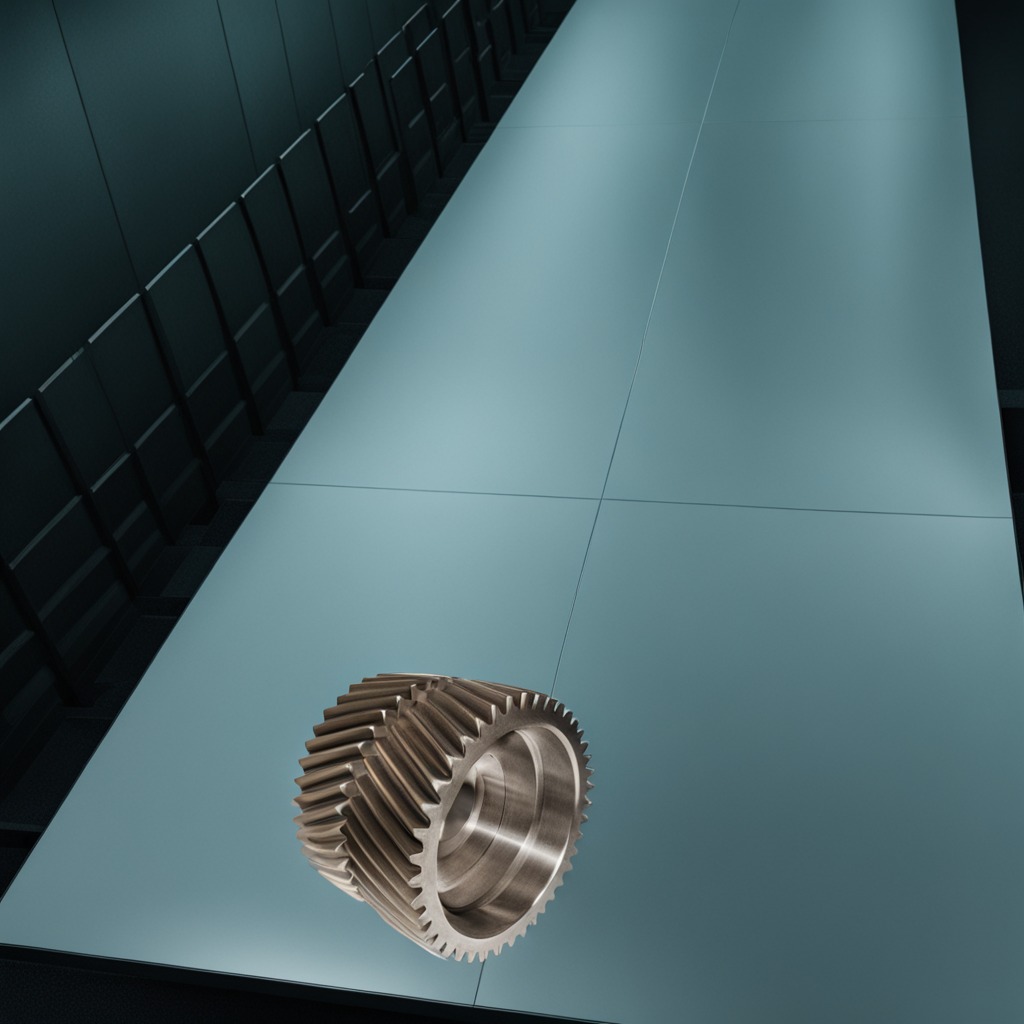
A steel gear with teeth lies on the clean empty table in a railway signal maintenance room.